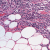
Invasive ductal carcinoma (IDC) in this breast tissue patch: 0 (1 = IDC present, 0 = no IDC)